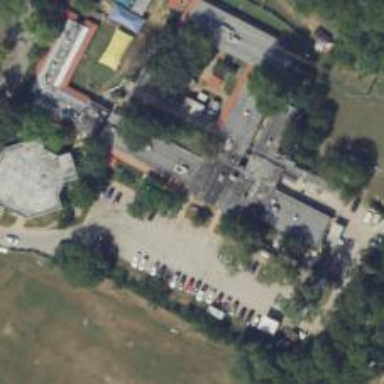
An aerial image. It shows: Animal shelter.